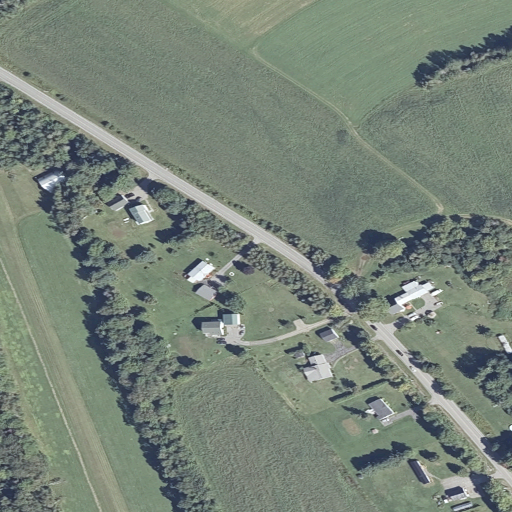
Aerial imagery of mountain in Maine named Shore Hill containing pasture, low intensity development, open development, mixed forest, deciduous forest, and medium intensity development